Aerial crown-view tile of a tropical tree (Barro Colorado Island, Panama), acquired 20240716:
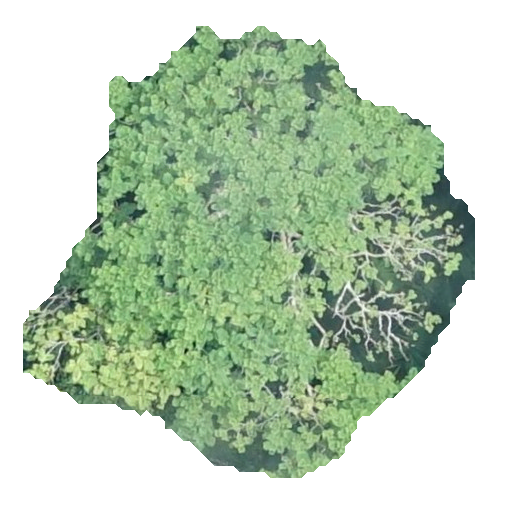
Species: Jacaranda copaia
GBIF accepted scientific name: Jacaranda copaia
Crown area: 211.396 m²